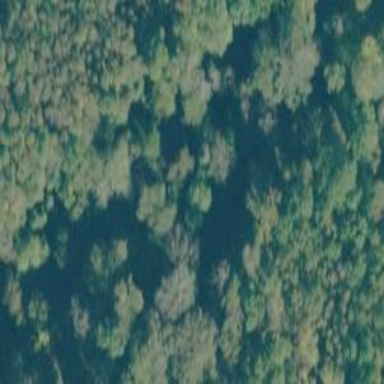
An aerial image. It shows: Mixed woodland located on islet. The trees have mixed leaf type and leaf cycle.